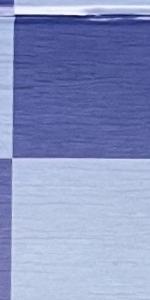
Label: Empty